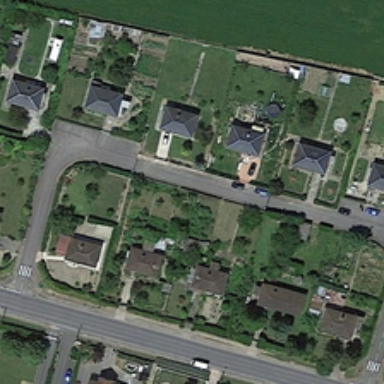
Many buildings and green trees are in a medium residential area .